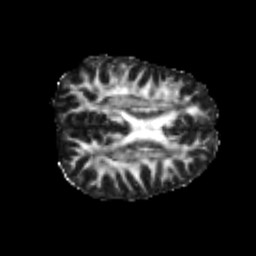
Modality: FA
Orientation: axial
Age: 25
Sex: female
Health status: healthy
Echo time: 0.074 s